Interaction volume radius: 10 \u00c5
Interaction volume height: 15 \u00c5
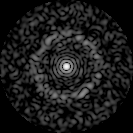
Disorder parameter: 0.8382